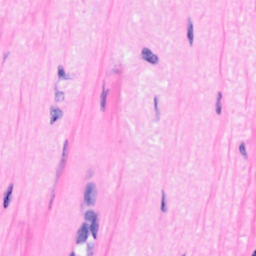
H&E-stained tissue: Breast